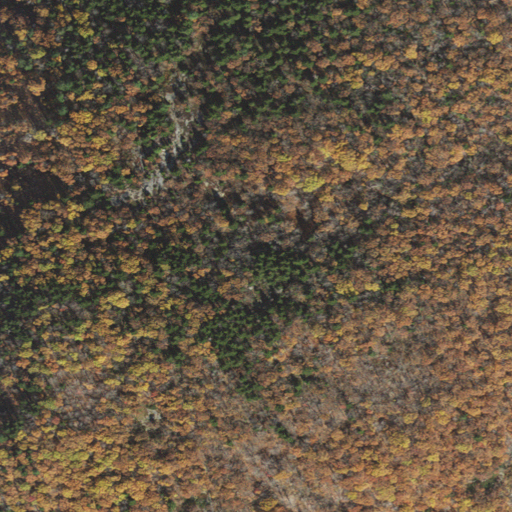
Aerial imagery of mountain in New Hampshire named New Ipswich Mountain containing deciduous forest, mixed forest, and evergreen forest